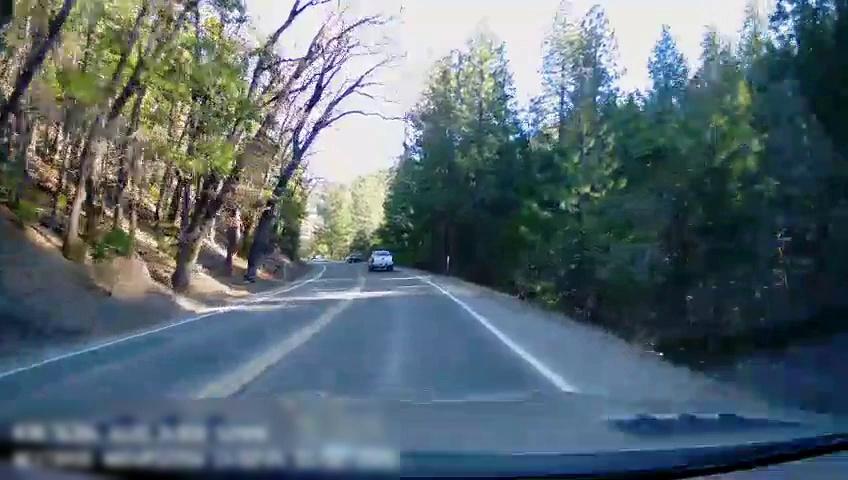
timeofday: Day
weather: Sunny
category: Drivable Space
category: Drivable Space
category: Vehicles | Truck
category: Vehicles | Car
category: Lanes | Opposite Lane
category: Lanes | Current Lane
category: Lanes | Opposite Lane
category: Lanes | Current Lane